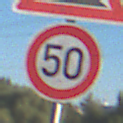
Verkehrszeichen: Geschwindigkeit50
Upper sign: Gefaelle10
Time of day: MorningAfternoon
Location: Outdoor (Urban)
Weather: Clear
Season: NotSpecified
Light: Natural